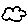
Label: cloud